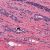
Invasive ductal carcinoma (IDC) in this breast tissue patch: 1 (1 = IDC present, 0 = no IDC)